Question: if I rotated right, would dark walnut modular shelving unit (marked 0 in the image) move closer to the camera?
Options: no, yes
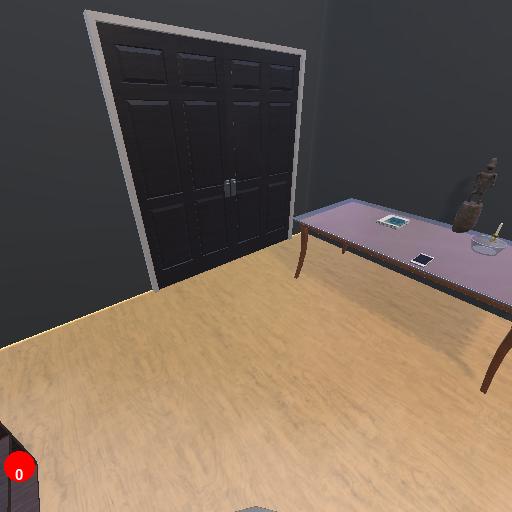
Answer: no